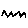
Label: zigzag